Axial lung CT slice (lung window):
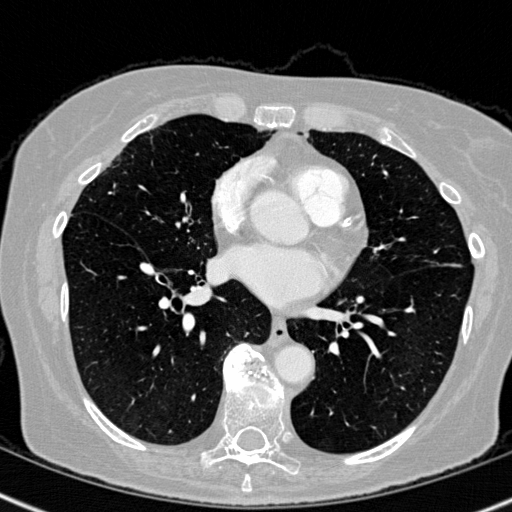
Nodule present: no